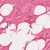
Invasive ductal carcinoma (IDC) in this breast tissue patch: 0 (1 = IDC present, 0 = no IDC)